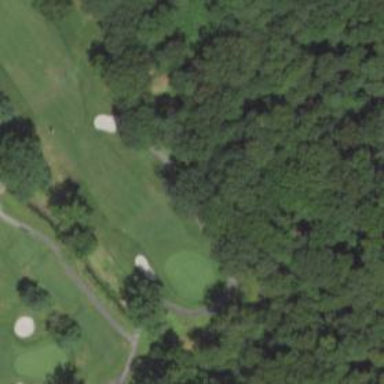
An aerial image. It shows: Pathway for golfing.